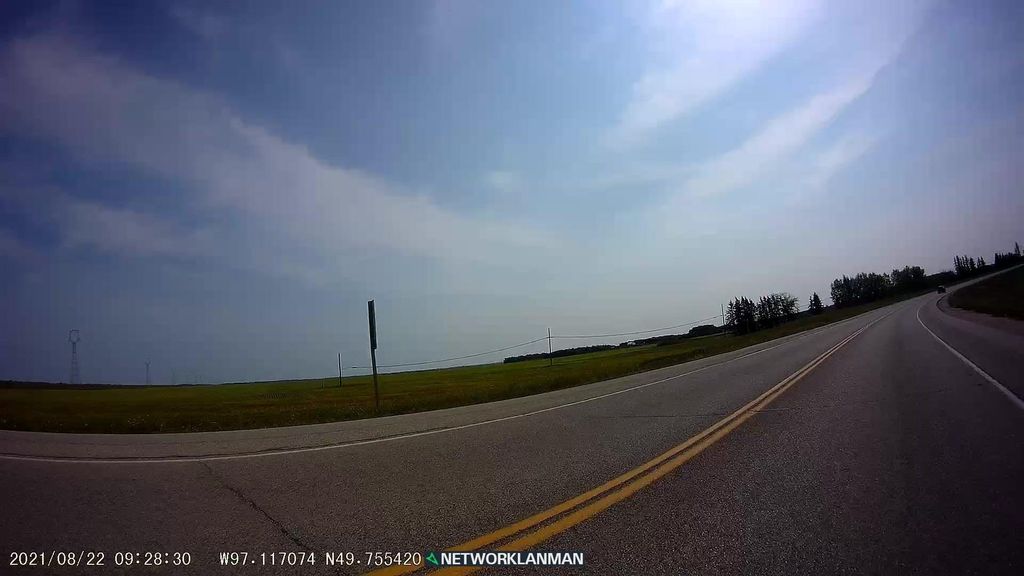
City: winnipeg